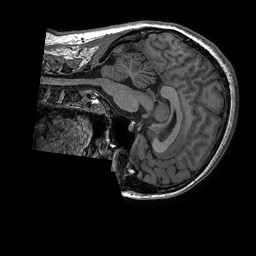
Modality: T1w
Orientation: sagittal
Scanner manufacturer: ge
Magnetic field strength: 3 T
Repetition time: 0.008156 s
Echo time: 0.00318 s